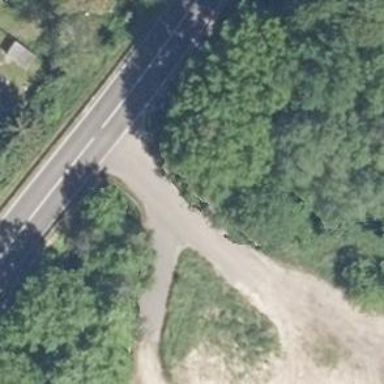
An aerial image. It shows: Emergency access point on the road.